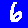
Digit: 6